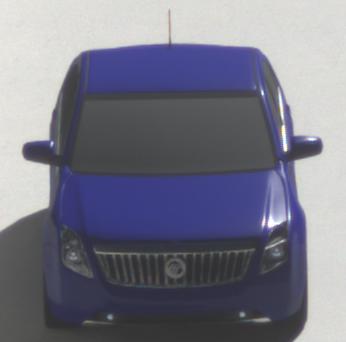
Make: Mercury
Model: Milan
Detailed model: -
Model produced from: 2009
Model produced until: 2010
Doors: 4
Color: blue
Road condition: dry road
Daytime: morning or afternoon
Contrast: high contrast